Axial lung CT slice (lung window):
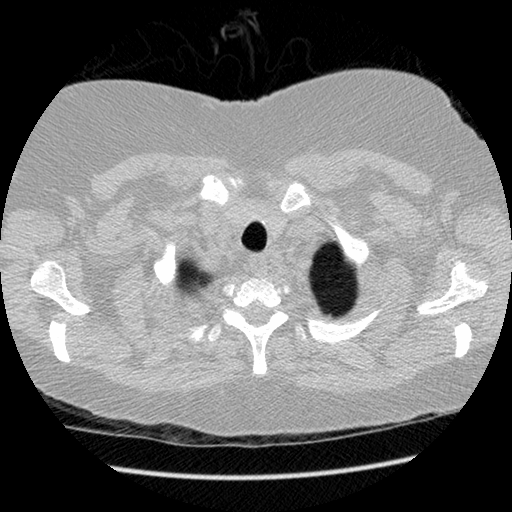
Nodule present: no